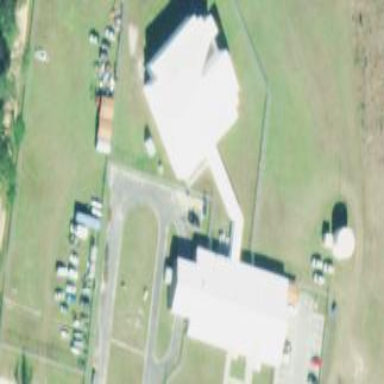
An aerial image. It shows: Prison building.